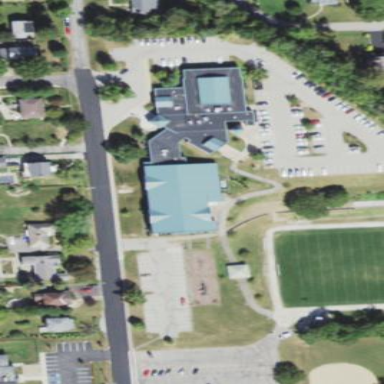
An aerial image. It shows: Community center building.